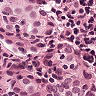
Metastatic tissue present: yes